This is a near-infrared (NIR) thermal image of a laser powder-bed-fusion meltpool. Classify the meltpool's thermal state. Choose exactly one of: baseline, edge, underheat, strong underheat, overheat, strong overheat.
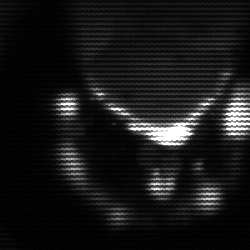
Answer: edge